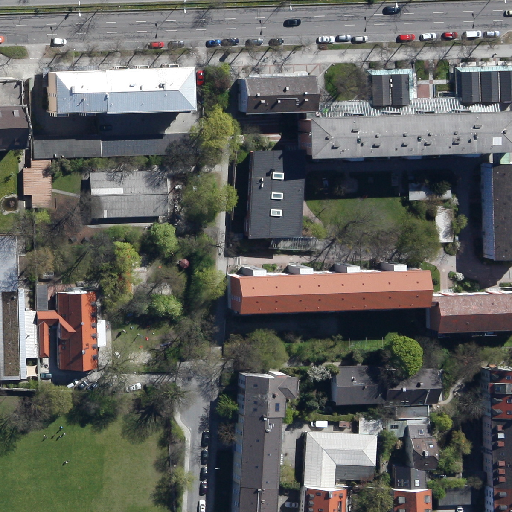
Referring expression: bikeway